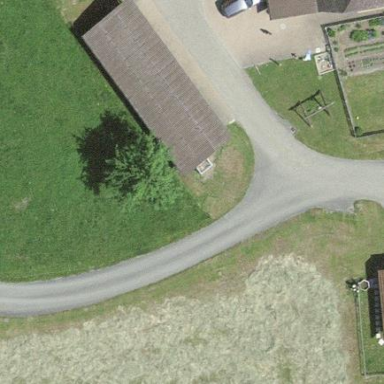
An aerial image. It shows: Shed.